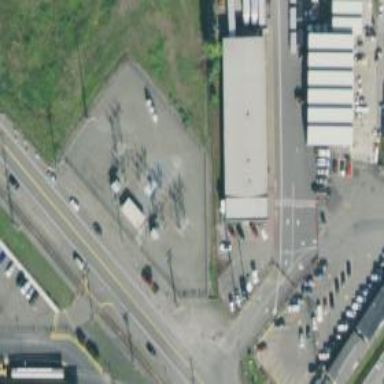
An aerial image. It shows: There is distribution substation enclosed by fence.